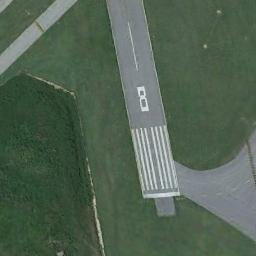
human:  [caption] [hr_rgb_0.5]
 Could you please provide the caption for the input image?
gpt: Next to the runway is a green lawn with a white '8' and a short-line sign on the runway .

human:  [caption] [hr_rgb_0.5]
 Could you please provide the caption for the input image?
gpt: The runway is on the grass .

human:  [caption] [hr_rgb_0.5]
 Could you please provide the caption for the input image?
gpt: The runway has a threshold marking and the designation marking is 8 .

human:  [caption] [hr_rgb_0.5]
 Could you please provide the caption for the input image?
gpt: The grass is beside the runway .

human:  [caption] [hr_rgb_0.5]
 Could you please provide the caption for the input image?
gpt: There are green lawns beside the runway with white marks .